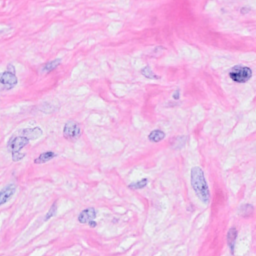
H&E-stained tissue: Breast